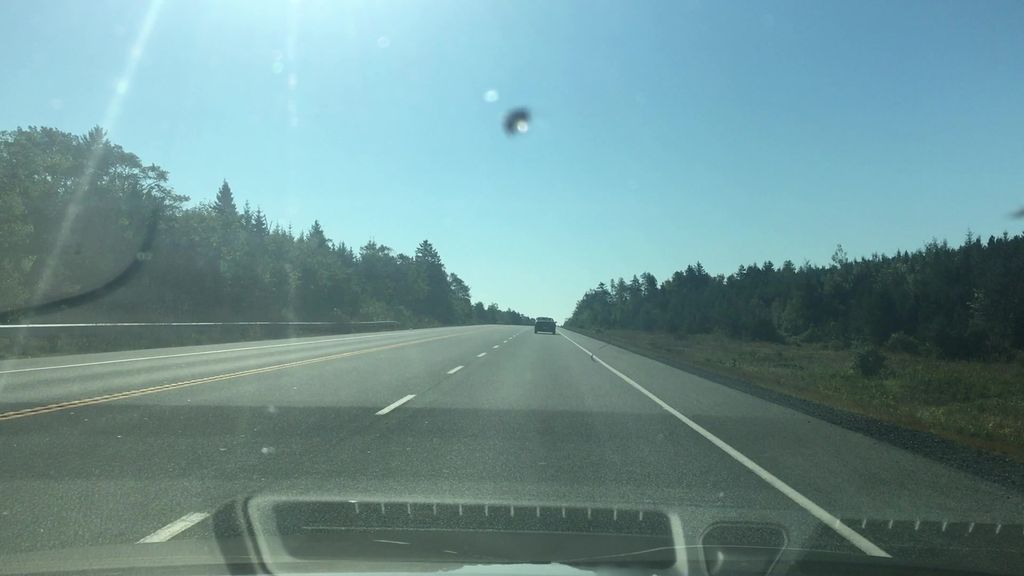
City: halifax